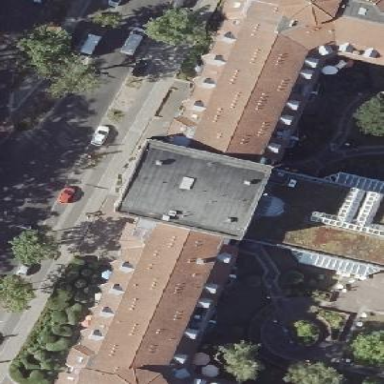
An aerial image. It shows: Residential building with gambrel roof.